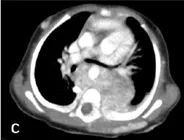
Second case of a girl with cutaneous back and posterior mediastinal hemangiomas. (
b-d
) CT with intravenous contrast demonstrating the hemangiomatous lesions in the subcutaneous (
white arrow
), posterior mediastinal, and liver. With intraspinal extension and causing tracheal deviation (
black arrow
), while is seen encasing the aortic descending aorta in.
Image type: radiology (ct)